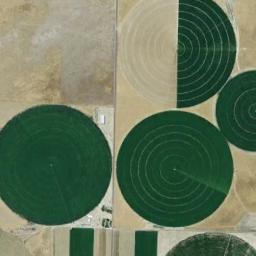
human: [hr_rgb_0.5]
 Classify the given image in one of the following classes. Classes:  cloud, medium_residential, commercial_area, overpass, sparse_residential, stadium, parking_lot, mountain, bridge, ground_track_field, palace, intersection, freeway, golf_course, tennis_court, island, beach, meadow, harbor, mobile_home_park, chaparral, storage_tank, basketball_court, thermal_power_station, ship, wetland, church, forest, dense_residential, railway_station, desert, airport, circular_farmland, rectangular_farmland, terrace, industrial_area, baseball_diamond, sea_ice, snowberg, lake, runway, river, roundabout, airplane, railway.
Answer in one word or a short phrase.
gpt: circular_farmland